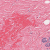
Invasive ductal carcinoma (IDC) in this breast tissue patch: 0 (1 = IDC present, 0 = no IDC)